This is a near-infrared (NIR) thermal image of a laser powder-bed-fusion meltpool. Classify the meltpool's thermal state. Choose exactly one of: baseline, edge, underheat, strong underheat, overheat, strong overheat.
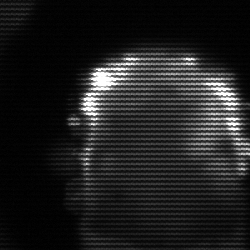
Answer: baseline